Aerial crown-view tile of a tropical tree (Barro Colorado Island, Panama), acquired 20240611:
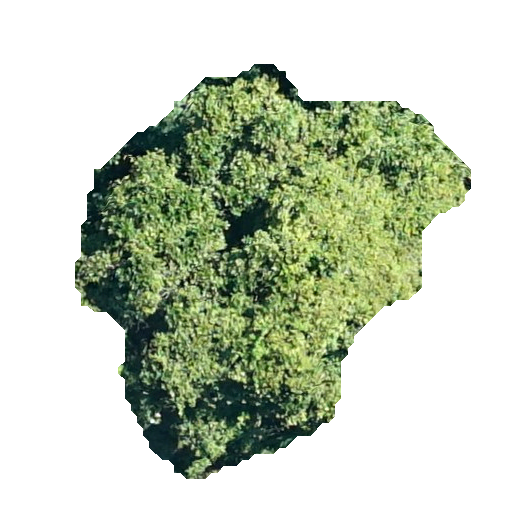
Species: Anacardium excelsum
GBIF accepted scientific name: Anacardium excelsum
Crown area: 160.34 m²